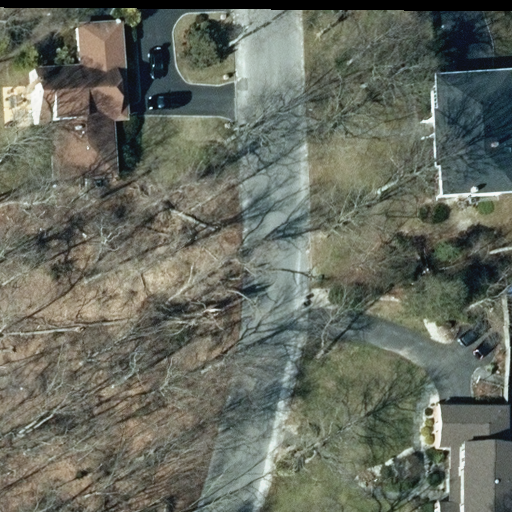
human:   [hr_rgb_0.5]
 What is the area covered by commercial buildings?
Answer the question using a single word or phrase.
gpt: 0m2

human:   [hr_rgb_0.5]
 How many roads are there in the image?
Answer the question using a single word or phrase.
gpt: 1

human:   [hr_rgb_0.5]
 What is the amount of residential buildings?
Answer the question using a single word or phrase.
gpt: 3

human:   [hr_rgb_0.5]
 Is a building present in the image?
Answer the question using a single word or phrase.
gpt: yes

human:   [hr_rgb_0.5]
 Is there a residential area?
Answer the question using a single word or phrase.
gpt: yes

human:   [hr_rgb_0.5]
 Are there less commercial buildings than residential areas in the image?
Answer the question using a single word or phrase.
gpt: yes

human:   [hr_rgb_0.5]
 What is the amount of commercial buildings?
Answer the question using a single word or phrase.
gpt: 0

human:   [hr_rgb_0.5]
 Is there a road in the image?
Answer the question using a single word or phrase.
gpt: yes

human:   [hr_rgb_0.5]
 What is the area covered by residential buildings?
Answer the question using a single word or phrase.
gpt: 503m2

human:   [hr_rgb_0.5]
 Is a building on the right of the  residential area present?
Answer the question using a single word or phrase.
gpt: yes

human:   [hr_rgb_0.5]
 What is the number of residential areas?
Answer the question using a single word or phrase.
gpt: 1

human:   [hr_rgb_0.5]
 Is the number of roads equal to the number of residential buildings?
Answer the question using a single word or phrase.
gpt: no

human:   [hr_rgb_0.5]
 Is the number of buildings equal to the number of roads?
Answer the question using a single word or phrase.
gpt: no

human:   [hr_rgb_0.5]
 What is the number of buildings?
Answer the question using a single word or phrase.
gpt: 3

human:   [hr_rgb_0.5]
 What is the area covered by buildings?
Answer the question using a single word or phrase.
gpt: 503m2

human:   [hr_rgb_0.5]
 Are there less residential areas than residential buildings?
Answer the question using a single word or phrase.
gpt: yes

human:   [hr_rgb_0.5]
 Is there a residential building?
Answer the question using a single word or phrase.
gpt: yes

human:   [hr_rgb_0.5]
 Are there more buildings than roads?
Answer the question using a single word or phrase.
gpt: yes

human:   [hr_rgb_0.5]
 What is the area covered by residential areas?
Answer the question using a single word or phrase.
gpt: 10637m2

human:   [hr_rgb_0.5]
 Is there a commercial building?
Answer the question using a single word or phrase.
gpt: no

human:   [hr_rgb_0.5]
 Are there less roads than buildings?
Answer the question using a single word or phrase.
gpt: yes

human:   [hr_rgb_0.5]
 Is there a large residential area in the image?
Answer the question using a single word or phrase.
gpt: yes

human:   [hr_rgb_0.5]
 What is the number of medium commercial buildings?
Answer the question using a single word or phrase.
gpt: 0

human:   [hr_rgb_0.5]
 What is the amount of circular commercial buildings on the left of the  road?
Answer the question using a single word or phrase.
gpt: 0

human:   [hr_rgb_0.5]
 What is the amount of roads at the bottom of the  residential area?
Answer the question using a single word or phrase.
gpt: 0

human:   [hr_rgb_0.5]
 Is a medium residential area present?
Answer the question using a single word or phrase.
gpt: no

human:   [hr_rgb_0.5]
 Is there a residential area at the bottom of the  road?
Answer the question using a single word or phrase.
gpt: yes

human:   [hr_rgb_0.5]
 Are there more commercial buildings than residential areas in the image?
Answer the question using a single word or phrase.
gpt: no

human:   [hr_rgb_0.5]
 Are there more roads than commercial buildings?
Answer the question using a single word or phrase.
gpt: yes

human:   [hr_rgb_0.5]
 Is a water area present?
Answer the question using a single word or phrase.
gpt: no

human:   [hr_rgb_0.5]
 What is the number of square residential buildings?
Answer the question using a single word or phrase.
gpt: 0

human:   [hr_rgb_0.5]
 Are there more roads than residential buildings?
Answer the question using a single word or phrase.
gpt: no

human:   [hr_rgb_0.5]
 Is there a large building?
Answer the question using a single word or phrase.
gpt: no

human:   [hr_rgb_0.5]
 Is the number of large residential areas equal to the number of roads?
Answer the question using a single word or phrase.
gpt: yes

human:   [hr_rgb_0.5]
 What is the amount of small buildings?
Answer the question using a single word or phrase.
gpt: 2

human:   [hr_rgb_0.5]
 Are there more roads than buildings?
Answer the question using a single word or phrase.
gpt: no

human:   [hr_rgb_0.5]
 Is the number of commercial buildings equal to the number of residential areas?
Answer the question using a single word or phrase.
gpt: no

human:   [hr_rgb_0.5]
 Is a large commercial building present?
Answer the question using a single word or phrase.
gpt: no

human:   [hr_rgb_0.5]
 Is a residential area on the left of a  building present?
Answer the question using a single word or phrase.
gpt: yes

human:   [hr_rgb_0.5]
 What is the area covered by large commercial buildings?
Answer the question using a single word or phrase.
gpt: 0m2

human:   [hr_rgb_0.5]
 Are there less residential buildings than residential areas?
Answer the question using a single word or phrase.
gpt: no

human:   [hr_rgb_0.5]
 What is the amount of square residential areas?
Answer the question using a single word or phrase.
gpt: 0

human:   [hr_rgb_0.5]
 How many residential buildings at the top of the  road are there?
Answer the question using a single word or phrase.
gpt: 2

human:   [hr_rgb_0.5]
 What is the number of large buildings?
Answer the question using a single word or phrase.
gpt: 0

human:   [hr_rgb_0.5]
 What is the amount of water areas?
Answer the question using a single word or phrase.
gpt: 0

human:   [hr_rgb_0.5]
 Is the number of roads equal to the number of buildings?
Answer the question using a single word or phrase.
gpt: no

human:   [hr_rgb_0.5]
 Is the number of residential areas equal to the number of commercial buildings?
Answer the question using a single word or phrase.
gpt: no

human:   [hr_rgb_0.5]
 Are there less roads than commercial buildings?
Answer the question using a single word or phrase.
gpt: no

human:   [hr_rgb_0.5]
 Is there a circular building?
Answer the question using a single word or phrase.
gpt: no

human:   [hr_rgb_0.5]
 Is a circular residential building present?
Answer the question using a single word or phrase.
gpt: no

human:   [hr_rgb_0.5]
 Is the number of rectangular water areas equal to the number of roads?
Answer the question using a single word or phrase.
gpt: no

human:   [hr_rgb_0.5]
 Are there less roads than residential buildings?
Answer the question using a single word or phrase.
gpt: yes

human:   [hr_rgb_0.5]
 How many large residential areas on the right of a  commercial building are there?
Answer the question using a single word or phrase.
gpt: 0

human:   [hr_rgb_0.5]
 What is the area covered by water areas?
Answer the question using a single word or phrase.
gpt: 0m2

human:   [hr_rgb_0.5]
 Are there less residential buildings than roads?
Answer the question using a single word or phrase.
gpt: no

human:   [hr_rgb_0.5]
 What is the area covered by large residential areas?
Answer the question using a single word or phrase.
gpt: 10637m2

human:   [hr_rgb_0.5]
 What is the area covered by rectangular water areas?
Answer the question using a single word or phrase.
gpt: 0m2

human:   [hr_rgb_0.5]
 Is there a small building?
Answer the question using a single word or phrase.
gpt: yes

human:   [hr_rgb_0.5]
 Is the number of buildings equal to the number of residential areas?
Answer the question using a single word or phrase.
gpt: no

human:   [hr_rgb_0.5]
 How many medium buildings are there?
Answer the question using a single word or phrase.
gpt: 1

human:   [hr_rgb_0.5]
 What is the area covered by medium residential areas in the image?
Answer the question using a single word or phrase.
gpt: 0m2

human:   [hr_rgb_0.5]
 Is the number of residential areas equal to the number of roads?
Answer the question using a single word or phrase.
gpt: yes

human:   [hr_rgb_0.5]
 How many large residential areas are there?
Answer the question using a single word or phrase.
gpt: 1

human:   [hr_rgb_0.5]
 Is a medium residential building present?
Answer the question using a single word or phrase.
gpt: yes